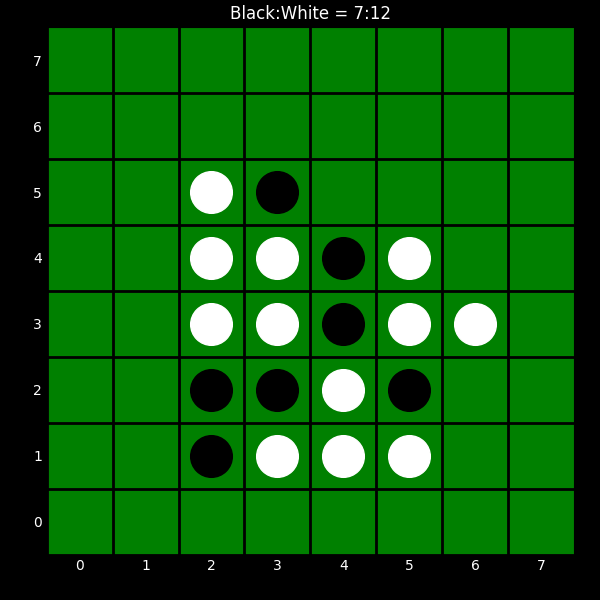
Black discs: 7
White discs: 12